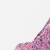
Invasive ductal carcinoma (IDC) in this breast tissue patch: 0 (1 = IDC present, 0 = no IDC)